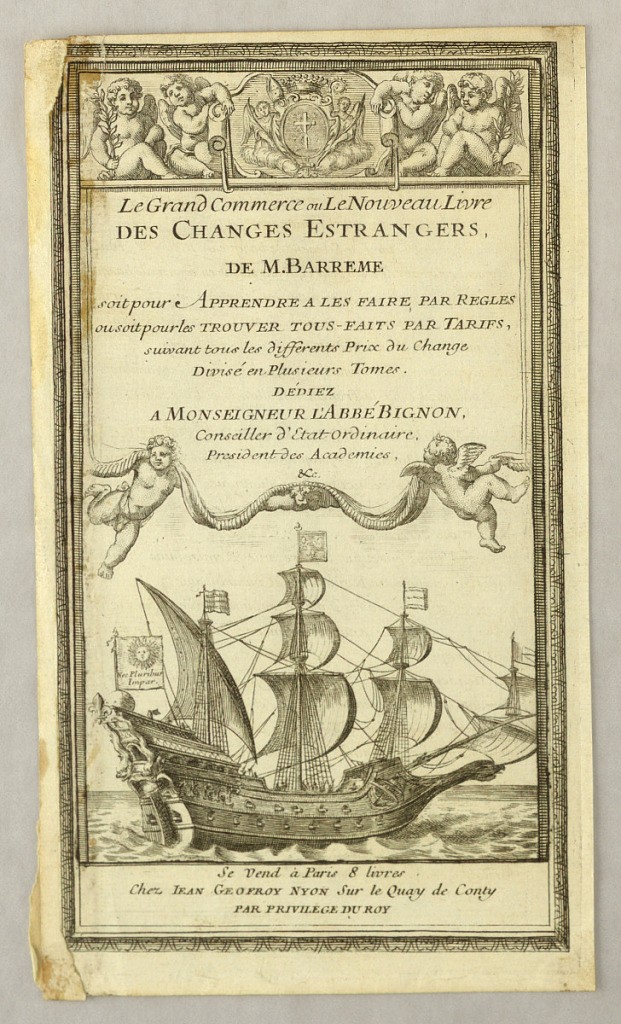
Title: Title Page of "Le Grand Commerce ou Le Nouveau Lire Des Changes Estranges" by Bertrand-François Barrême (1640–1703)
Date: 1670–1700
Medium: Etching and engraving on paper
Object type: Print
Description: Beneath a frieze with putti and the coat of arms of a prelate is a cloth with the title as given and "DE M. BARREME / soit pour APPRENDRE A LES FAIRE PAR REGLES / ou soit pour les TROUVER TOUS-FAITS PAR TARIFS, / … / DEDIEZ / A MONSEIGNEUR L'ABBE BIGNON, / Conseiller d'Etat Ordinaire, / President des Academies, / &c." Wrinked putti hold the bottom of the cloth, revealing at bottom a ship with a standard reading "Nec Pluribus / Impar." and with a fleur-de-lys at the helm, on the sea. Below: "Se Vend à Paris 8 livres / Chez Iean Geogroy Nyon Sur le Quay de Conty / PAR PRIVILEGE DU ROY". Framing moulding.